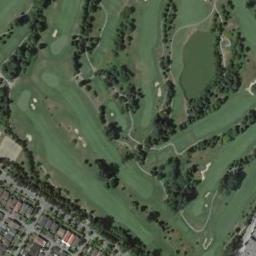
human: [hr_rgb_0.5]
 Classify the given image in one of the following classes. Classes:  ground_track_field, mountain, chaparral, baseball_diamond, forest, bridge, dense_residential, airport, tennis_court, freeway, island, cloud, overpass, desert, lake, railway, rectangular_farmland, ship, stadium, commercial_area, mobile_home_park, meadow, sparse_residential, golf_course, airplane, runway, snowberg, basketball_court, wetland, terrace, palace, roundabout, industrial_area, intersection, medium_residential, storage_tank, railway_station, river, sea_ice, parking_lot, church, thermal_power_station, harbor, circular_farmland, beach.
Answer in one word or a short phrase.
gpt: golf_course